Field crop: maize
Growth stage: 2
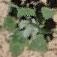
Species: chenopodium